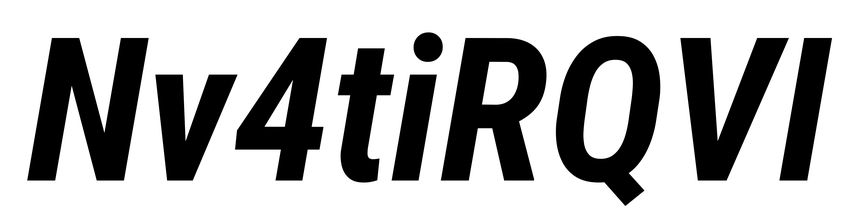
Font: Roboto-Italic_Condensed_Bold_Italic